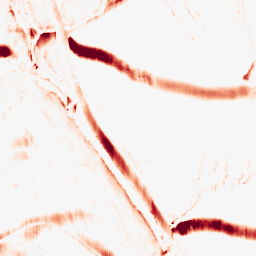
Category: morphological
Decomposition family: morphological_rect
Decomposition parameters: operation: opening
width: 5
height: 20
Upsampling method: linear_exact
Upsampling parameters: scale: 2
Upsampling scale: 2